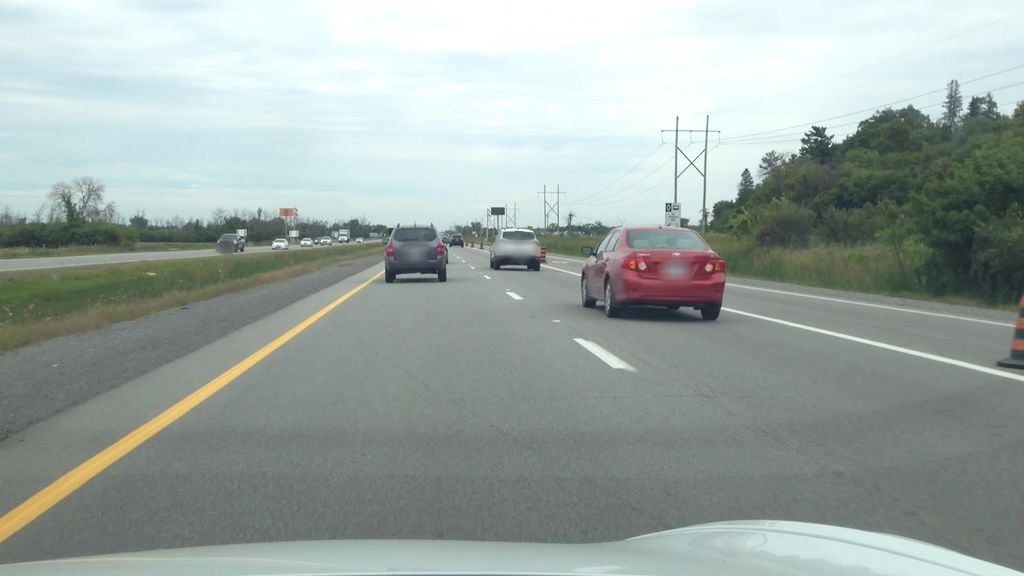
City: ottawa-gatineau